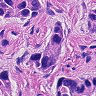
Metastatic tissue present: yes